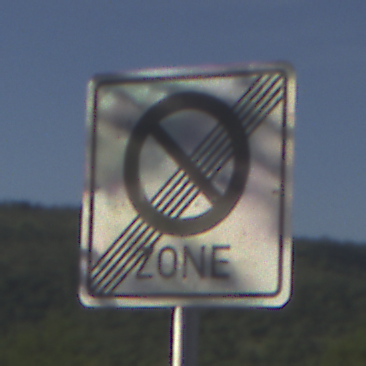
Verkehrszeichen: EndeEingeschraenktesHalteverbotZone
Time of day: MorningAfternoon
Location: Outdoor (RoadRail)
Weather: PartlyCloudy
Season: NotSpecified
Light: Natural